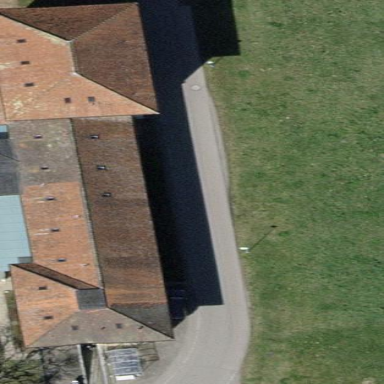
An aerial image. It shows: Hospital building with hipped roof.